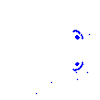
Particle: pion